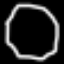
Label: octagon